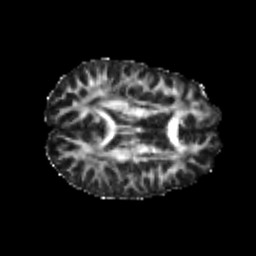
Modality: FA
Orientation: axial
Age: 21
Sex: male
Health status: healthy
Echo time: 0.074 s